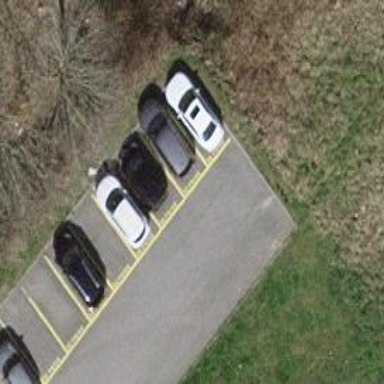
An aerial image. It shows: Asphalt parking aisle designated as service road.